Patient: sex F, age 60
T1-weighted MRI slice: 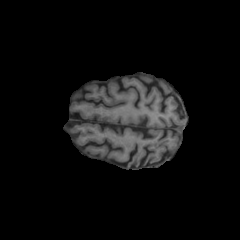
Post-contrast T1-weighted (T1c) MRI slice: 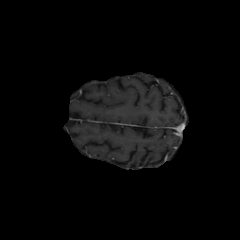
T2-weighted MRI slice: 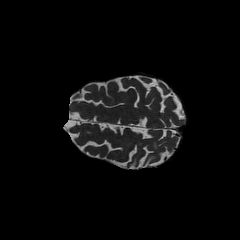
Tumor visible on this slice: yes
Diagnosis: Glioblastoma, IDH-wildtype
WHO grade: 4